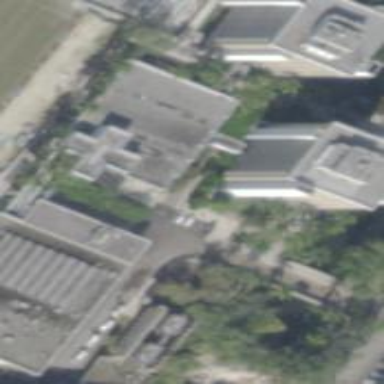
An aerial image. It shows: Dormitory building.